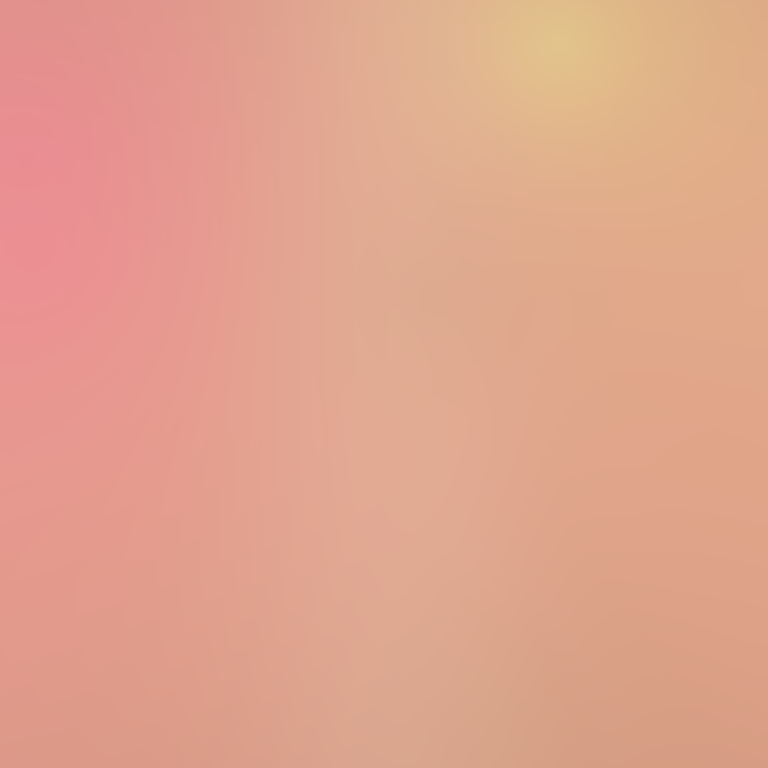
Abstract light effect, smooth gradient from soft pink to warm yellow, serene atmosphere, diffuse glow, no room, no furniture, no objects.